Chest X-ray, AP view. Patient: 59 years old, sex M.
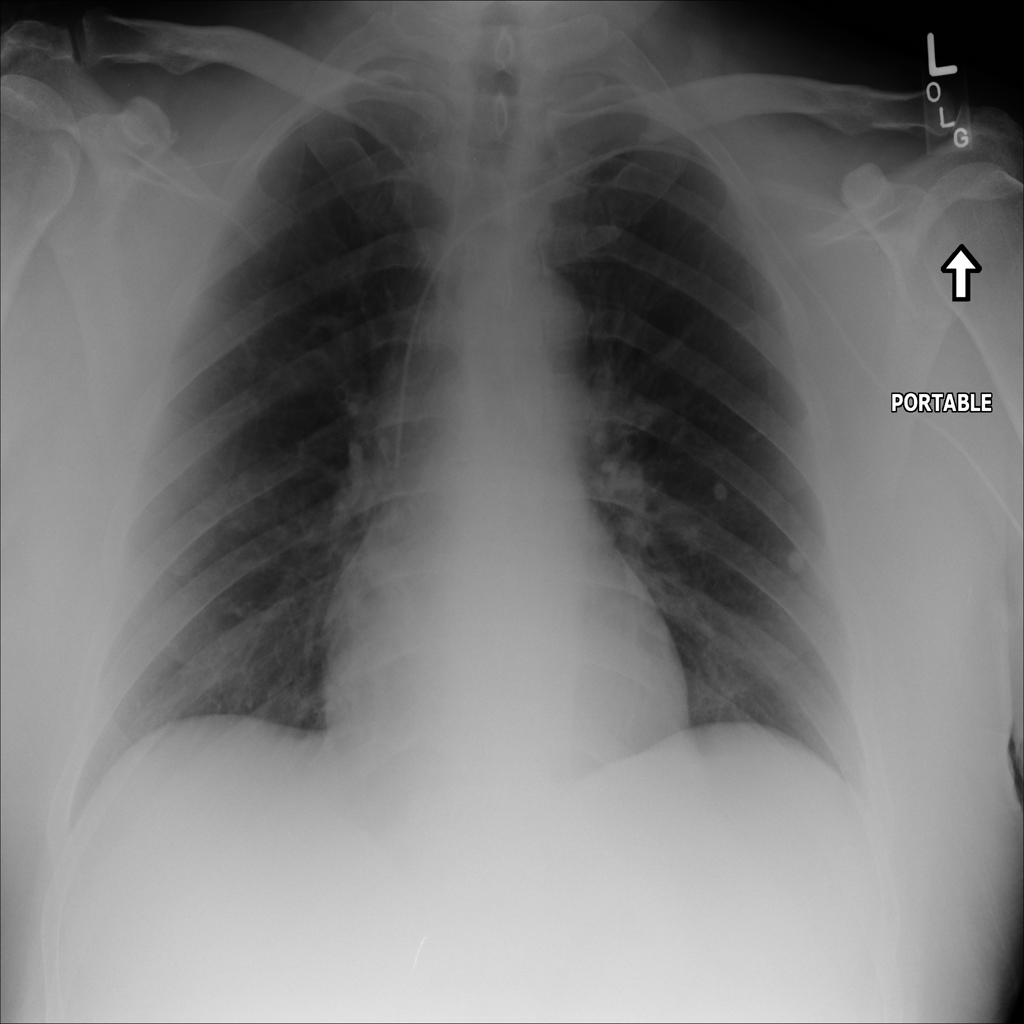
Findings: No Finding